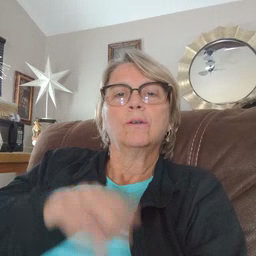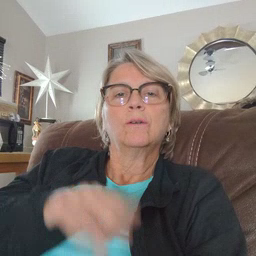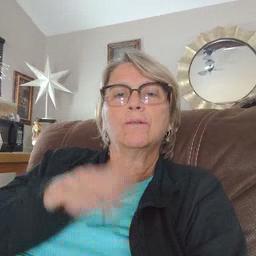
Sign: scissors